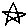
Label: star